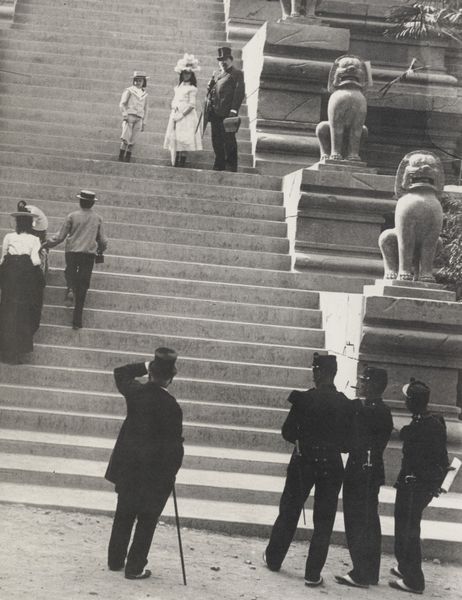
Titel: Zola mit der »Jumelle Carpentier« und den Kindern auf der Treppe des indonesischen Pavillons während der Weltausstellung
Künstler: Francois Emile Zola
Schlagwörter: baum, gruppe, mann, schatten, weiß, frauen, menschen, mädchen, stadt, damen, frau, hut, hüte, kleid, männer, paris, rücken, schmuck, schwarz, strasse, blick, dame, schirm, sonnenschirm, gesellschaft, rock, zylinder, anzug, anzüge, mütze, bluse, sehen, sockel, stehen, stein, blicken, gehen, sonne, figur, familie, kind, kinder, stock, skulptur, italien, gehstock, röcke, hang, mauer, steil, figuren, treppe, treppen, soldaten, frack, um 1900, palme, stufe, stufen, podest, edel, junge, fein, foto, fotografie, photographie, knabe, gentleman, orient, spaziergang, asien, schwarz-weiss, gendarme, polizei, polizist, polizisten, uniform, uniformen, soldat, asiatisch, spazierstock, matrosenanzug, photo, rückenfiguren, china, skulpturen, löwen, statuen, film, tempel, löwe, postament, fotographie, indien, gamaschen, aufstieg, indonesien, steigen, schwaz, podeste, postamente, tourismus, touristen, rauen, tropen, schnappschuss, nostalgie, odessa, amateurfoto, fotorgrafie, krim, thailand, treppenpodeste, sonntagskleider, 19. jahrhundert, chwar weiß, tufen#löwen, 19. jahrhundert#polizisten, sancousi, garmaschen, gendamerie, steingen, trope